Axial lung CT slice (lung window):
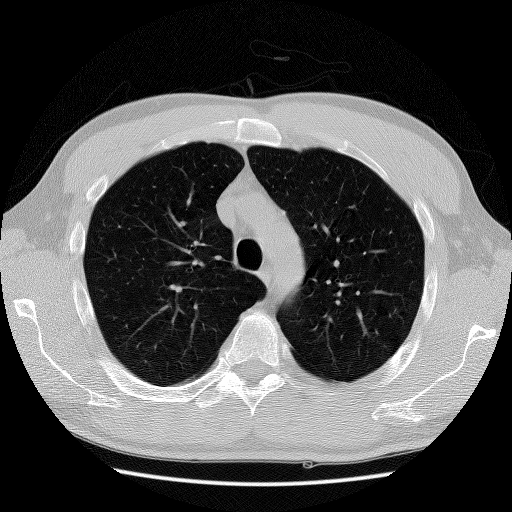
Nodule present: no